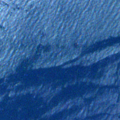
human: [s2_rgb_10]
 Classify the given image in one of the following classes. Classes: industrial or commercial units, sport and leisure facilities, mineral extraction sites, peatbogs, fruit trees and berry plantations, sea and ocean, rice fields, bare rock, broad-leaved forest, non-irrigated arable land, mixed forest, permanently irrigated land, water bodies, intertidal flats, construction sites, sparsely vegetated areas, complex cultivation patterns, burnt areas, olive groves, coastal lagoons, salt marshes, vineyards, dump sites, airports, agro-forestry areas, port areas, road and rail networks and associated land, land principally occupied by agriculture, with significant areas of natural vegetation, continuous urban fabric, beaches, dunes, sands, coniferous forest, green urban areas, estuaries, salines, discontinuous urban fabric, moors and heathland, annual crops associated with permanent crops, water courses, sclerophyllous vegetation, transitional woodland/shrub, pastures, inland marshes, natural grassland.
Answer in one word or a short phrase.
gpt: sea and ocean